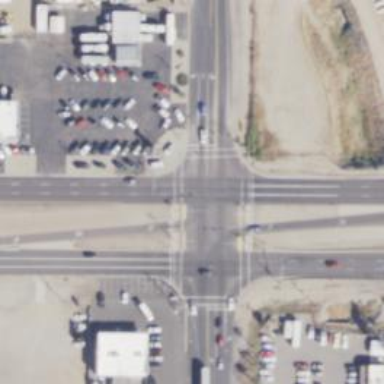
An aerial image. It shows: Solid stop line on the road.